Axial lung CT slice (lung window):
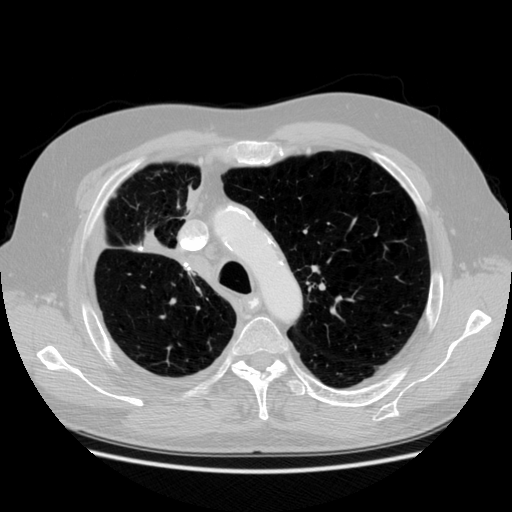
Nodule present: no